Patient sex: F
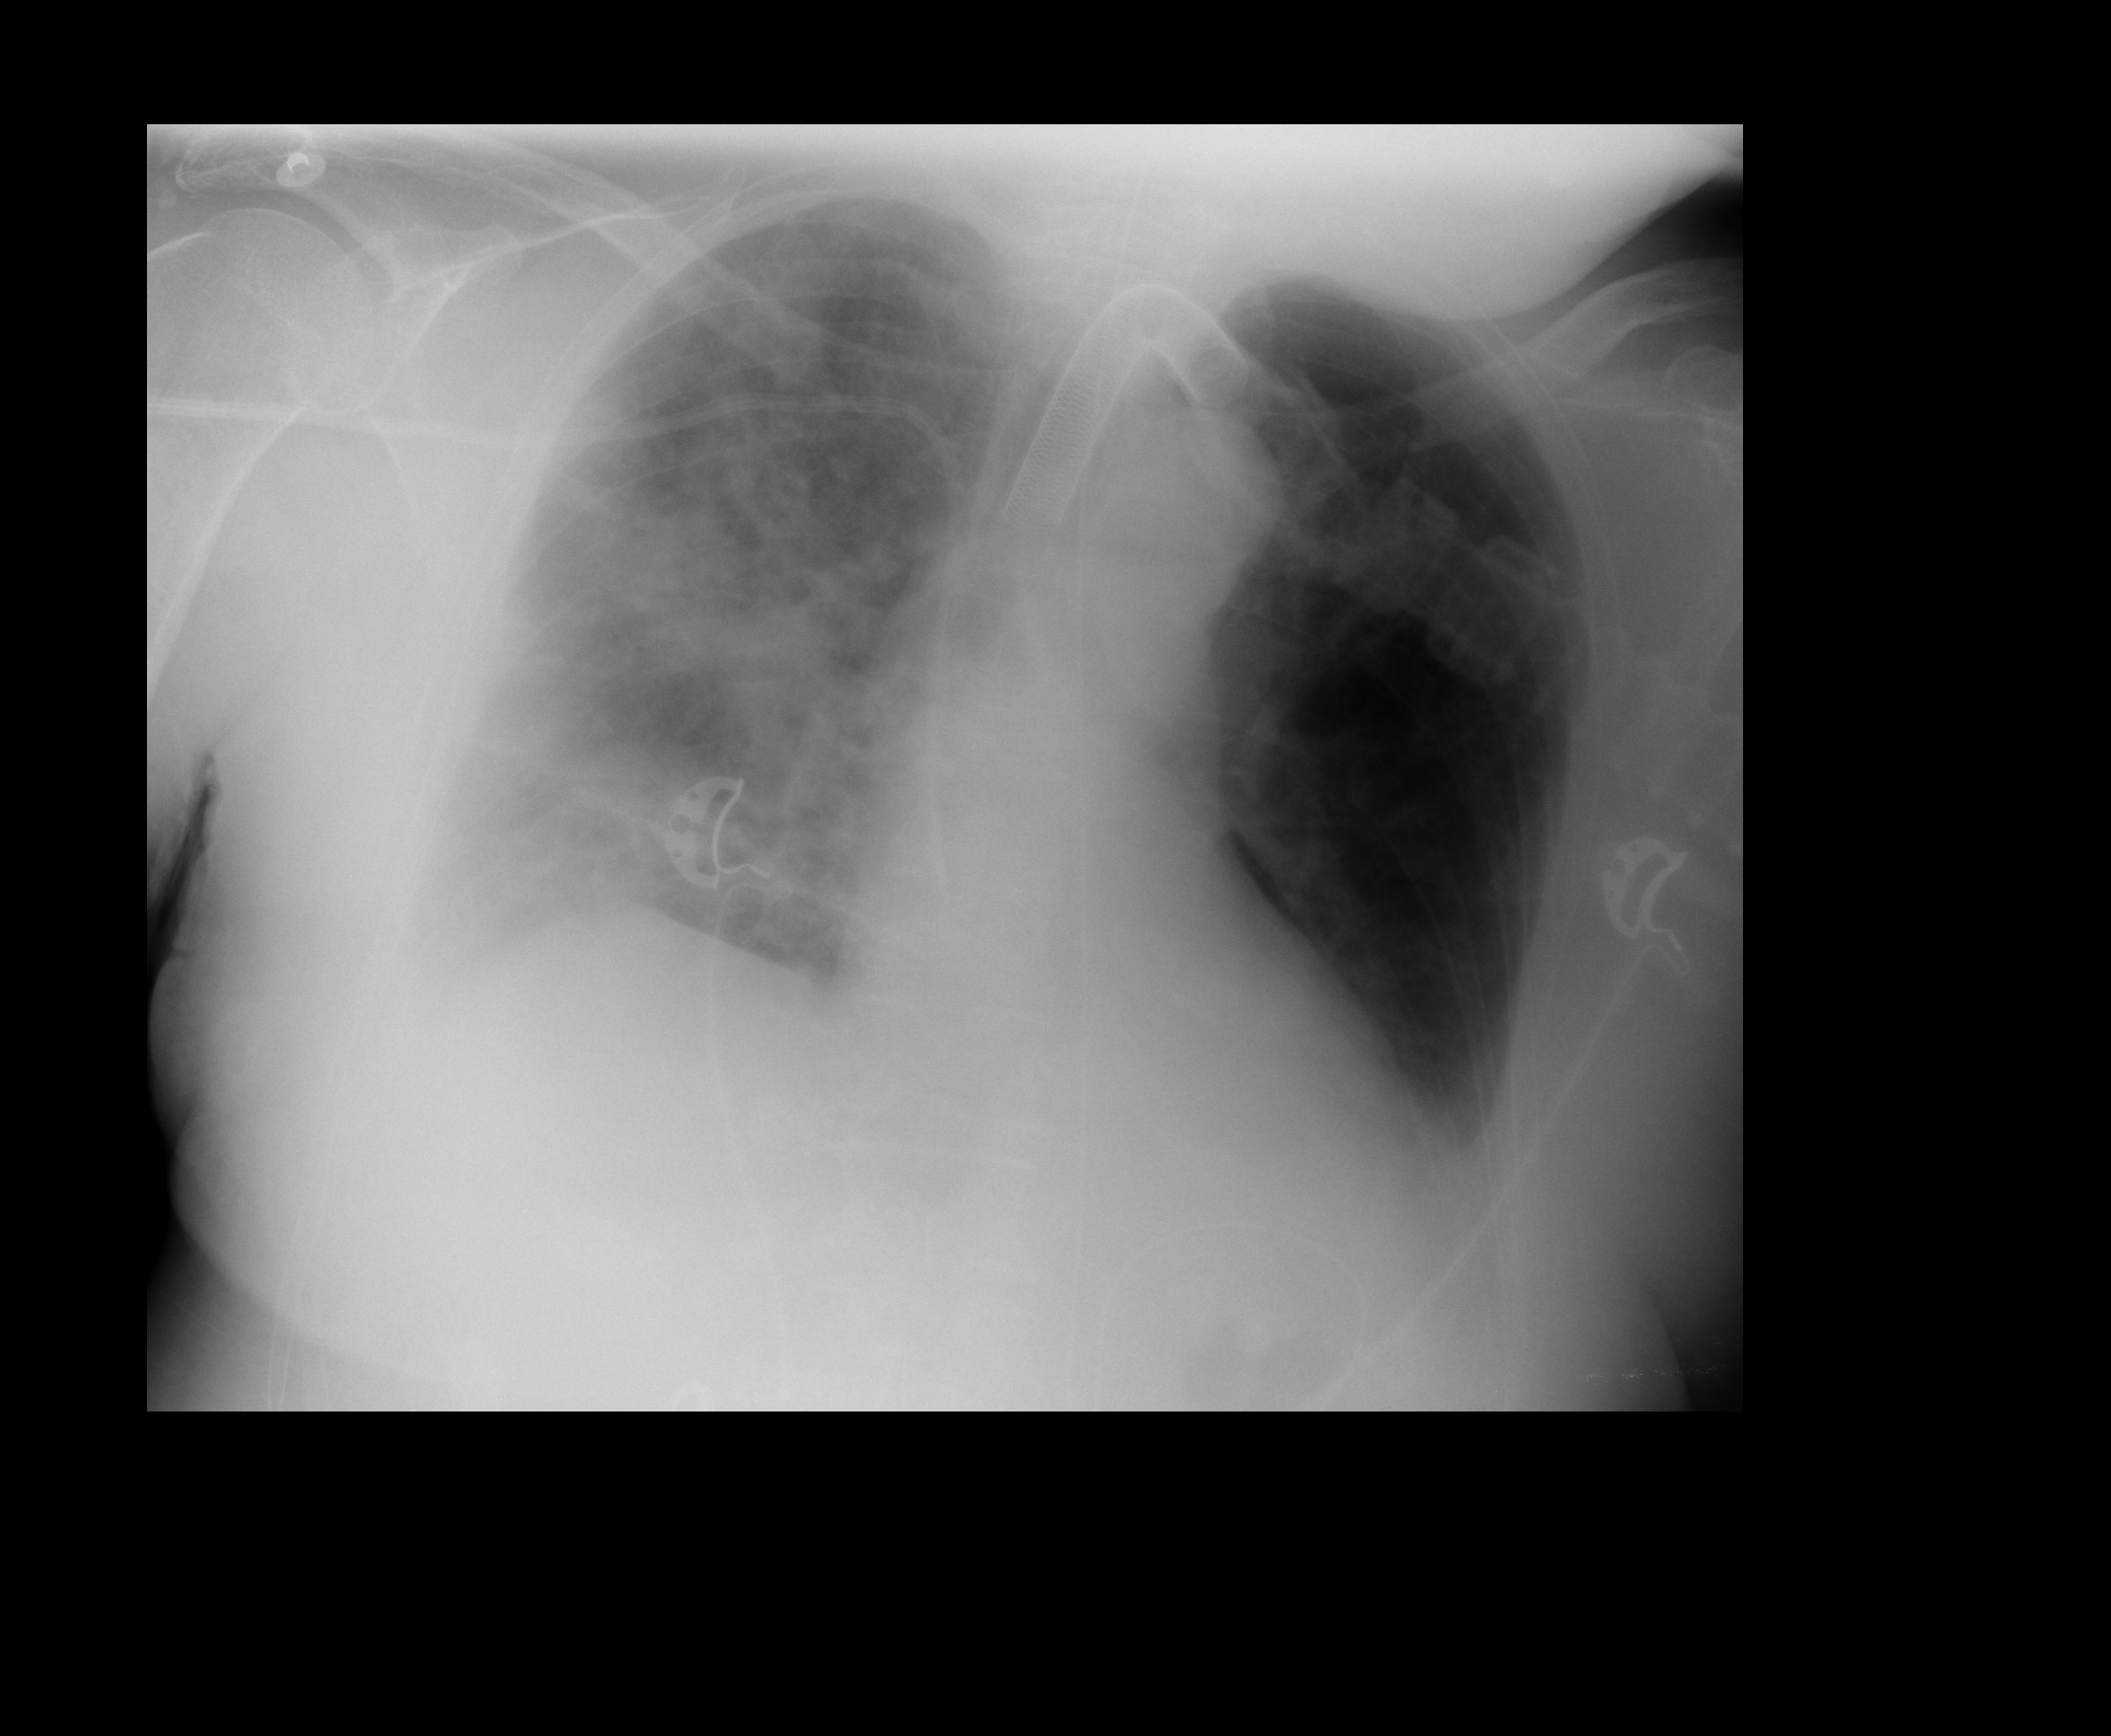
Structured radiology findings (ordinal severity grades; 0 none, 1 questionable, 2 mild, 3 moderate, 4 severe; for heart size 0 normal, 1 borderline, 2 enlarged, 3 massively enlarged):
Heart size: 0
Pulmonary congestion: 0
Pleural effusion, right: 2
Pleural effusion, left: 2
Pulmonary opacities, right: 3
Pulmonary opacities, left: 0
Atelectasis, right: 3
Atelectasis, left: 2